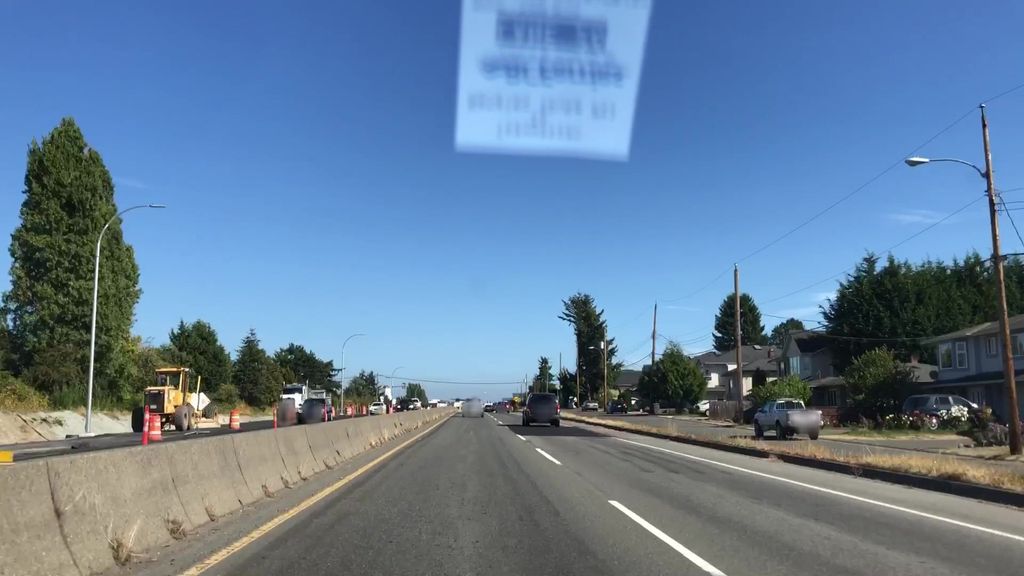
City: victoria